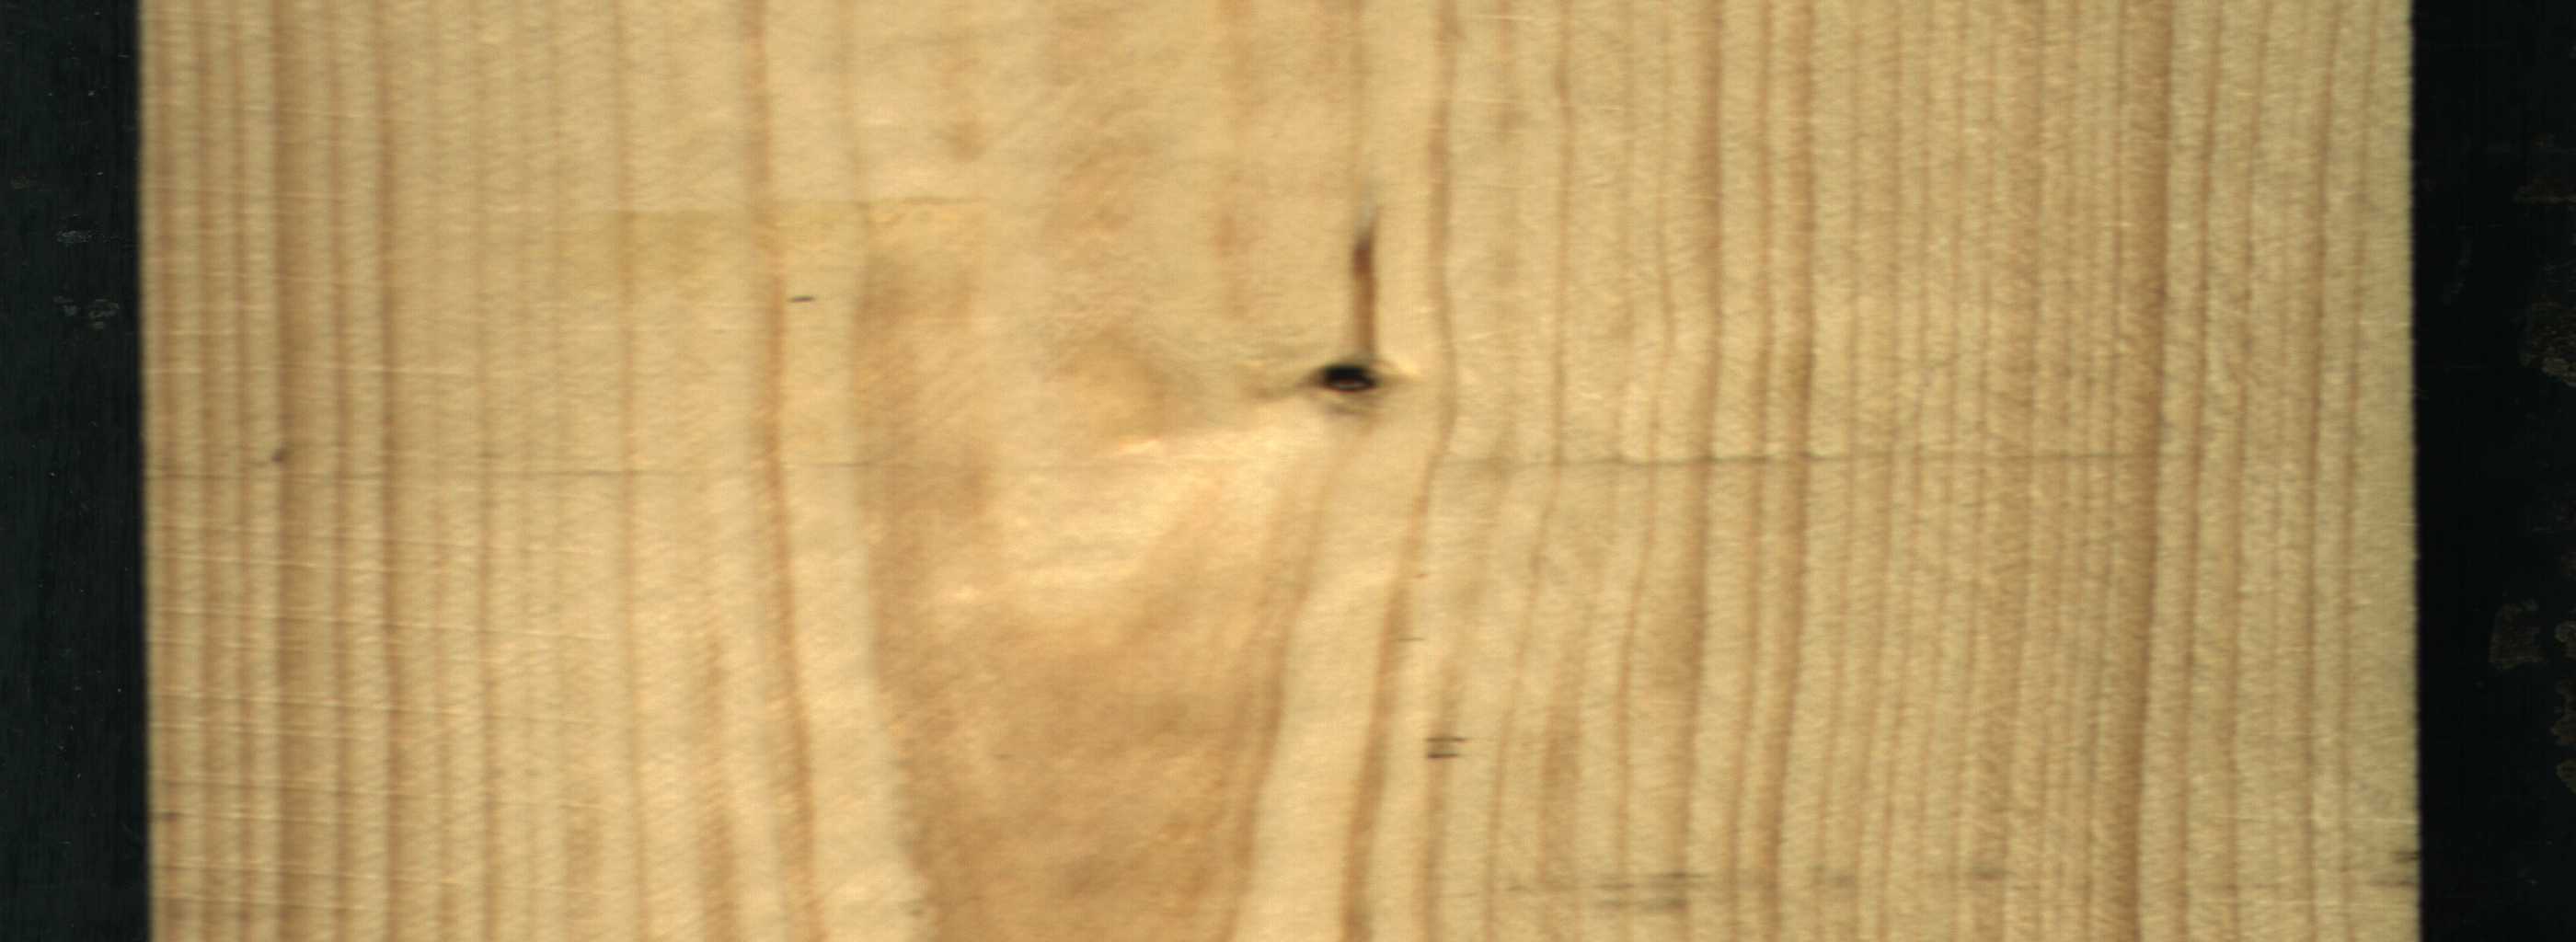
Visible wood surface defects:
Dead_Knot